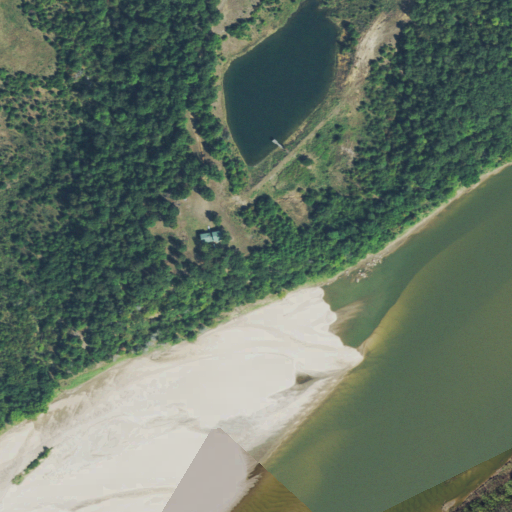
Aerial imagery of cliff(s) in Oklahoma named Garretts Bluff containing deciduous forest, open water, shrub, barren land, pasture, grassland, herbaceous wetlands, and open development